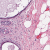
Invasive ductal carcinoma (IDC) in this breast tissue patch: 0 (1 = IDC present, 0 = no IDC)